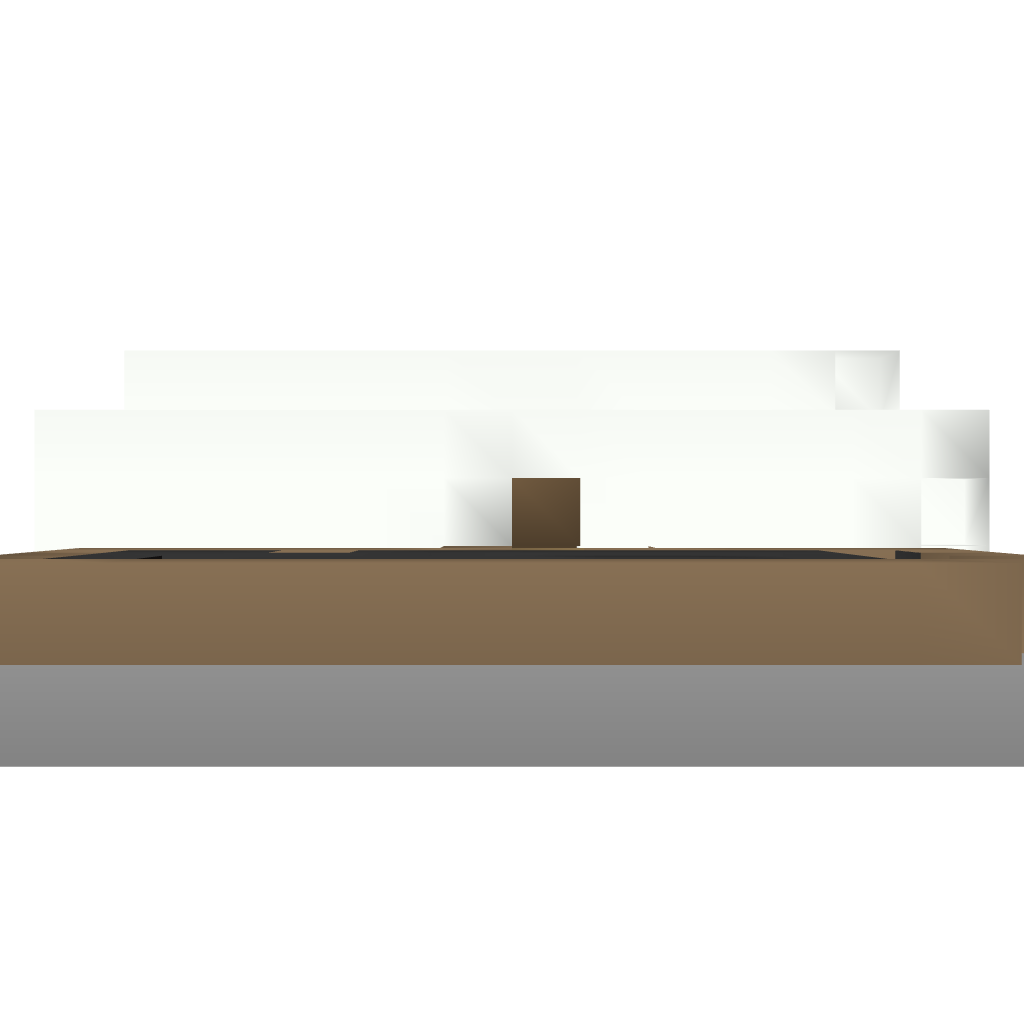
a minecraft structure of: A little small house